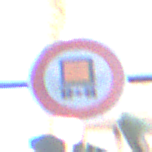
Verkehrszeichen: VerbotKennzeichnungspflichtigeKraftfahrzeugeGefaehrlicheGueter
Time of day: MorningAfternoon
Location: Outdoor (Urban)
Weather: PartlyCloudy
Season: NotSpecified
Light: Natural